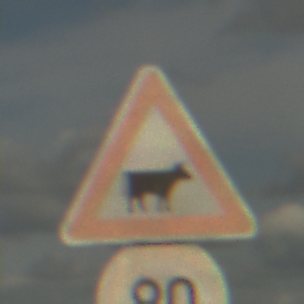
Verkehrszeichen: ViehtriebLinks
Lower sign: Geschwindigkeit80
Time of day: Midday
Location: Outdoor (RoadRail)
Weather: PartlyCloudy
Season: NotSpecified
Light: Natural